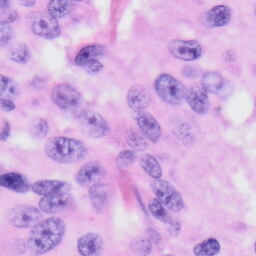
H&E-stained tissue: Skin